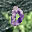
Label: 0